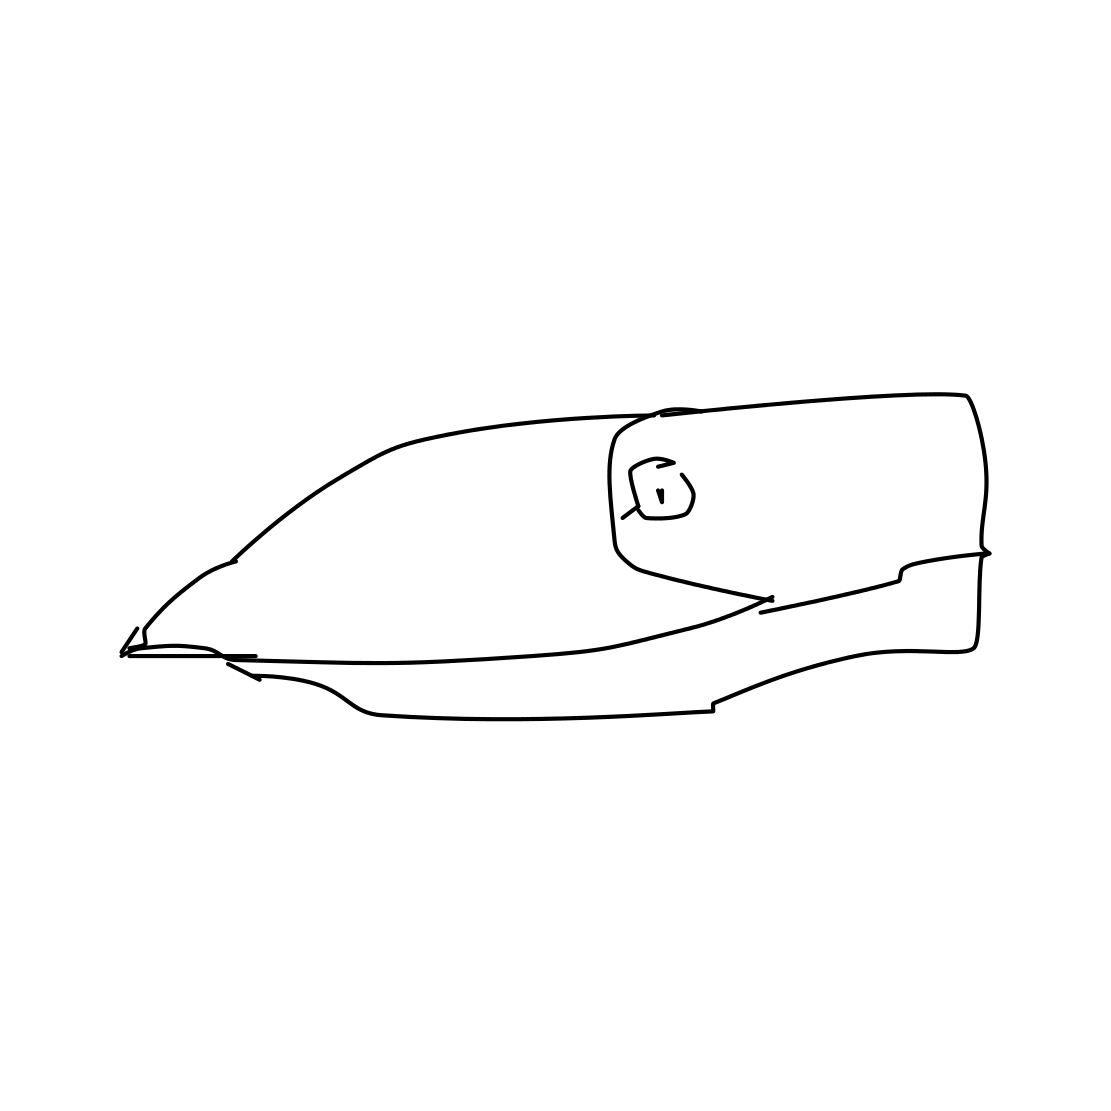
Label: speed-boat